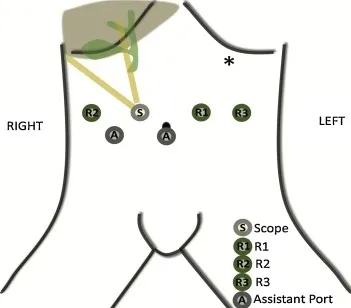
Port placement. ; port placement for right lobe hemangiomas.
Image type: radiology (x_ray)